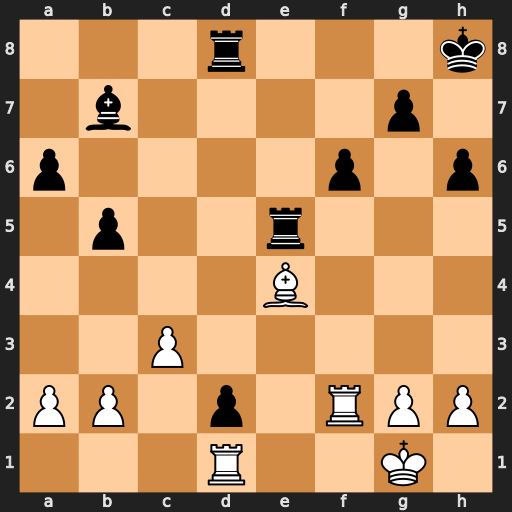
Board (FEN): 3r3k/1b4p1/p4p1p/1p2r3/4B3/2P5/PP1p1RPP/3R2K1
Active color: w
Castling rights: -
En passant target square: -
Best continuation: Bxb7 Re1+ Rf1